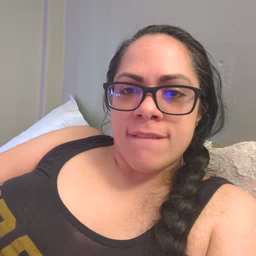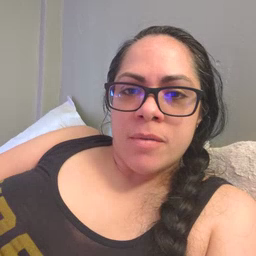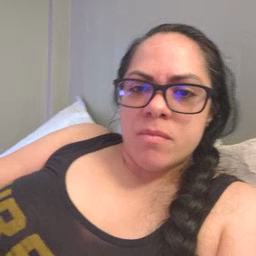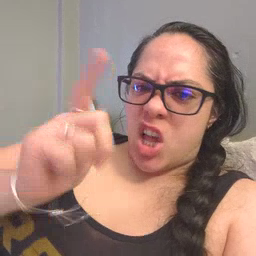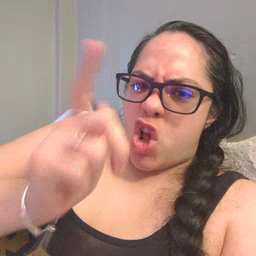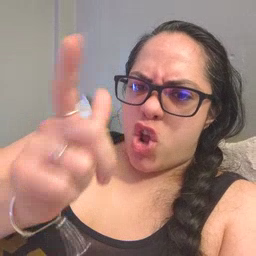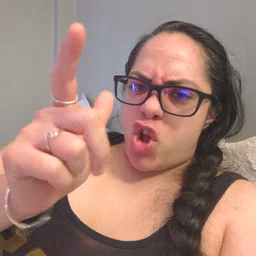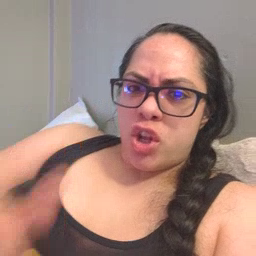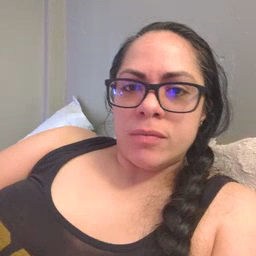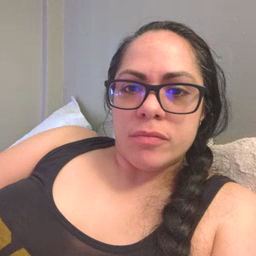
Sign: later